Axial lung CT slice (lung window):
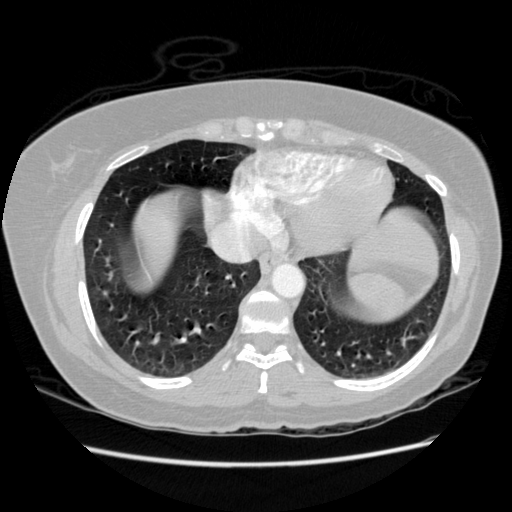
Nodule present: no